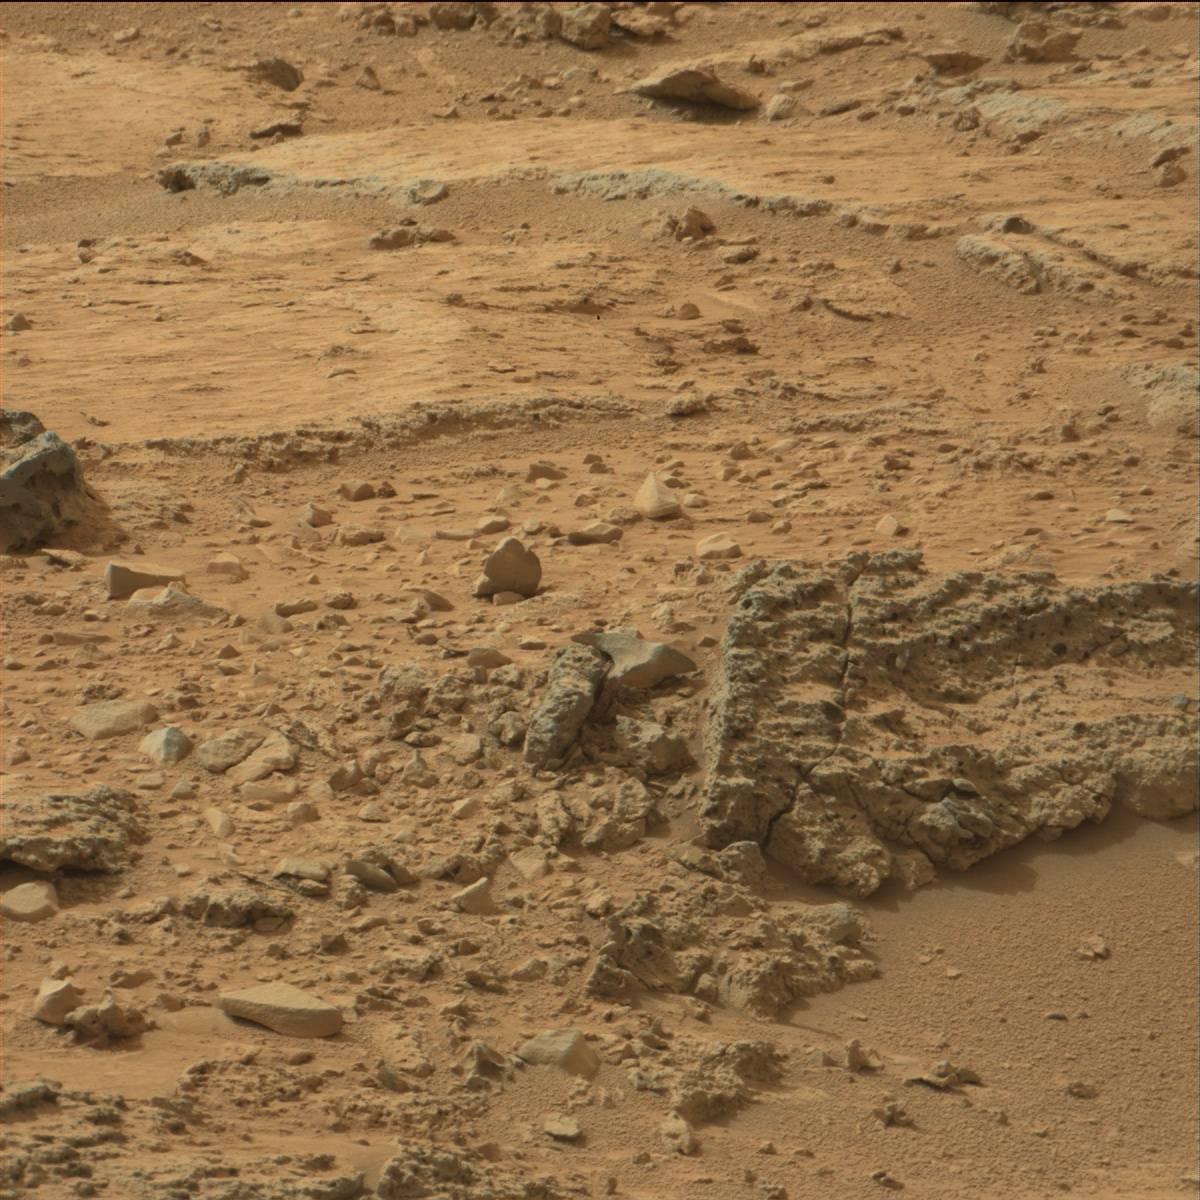
Terrain classes present: Bedrock, Rock, Sand / Soil